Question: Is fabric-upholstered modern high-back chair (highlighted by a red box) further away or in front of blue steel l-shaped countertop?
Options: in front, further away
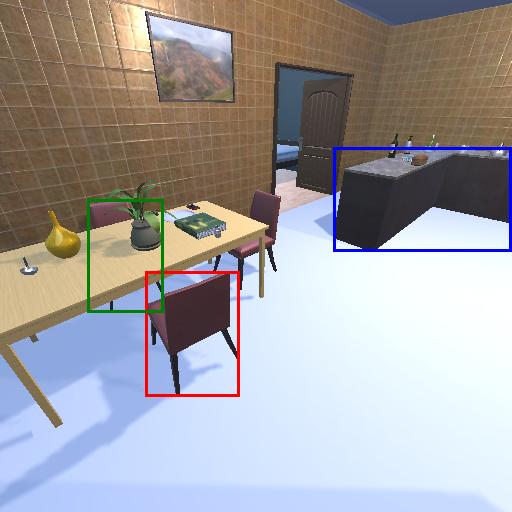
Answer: in front